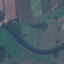
Label: River